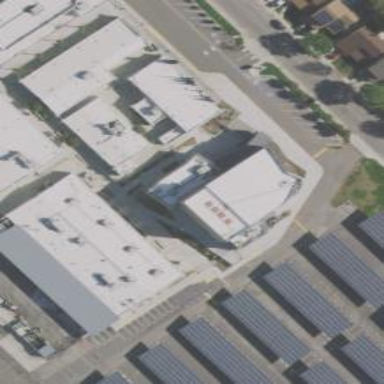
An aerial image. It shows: School building.